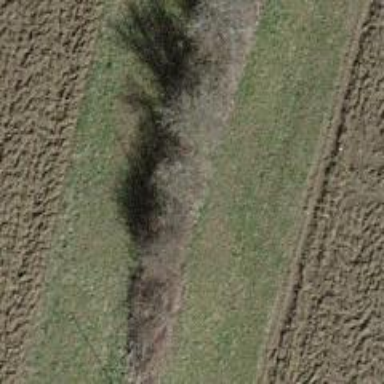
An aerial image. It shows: Hedge barrier.